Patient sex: F
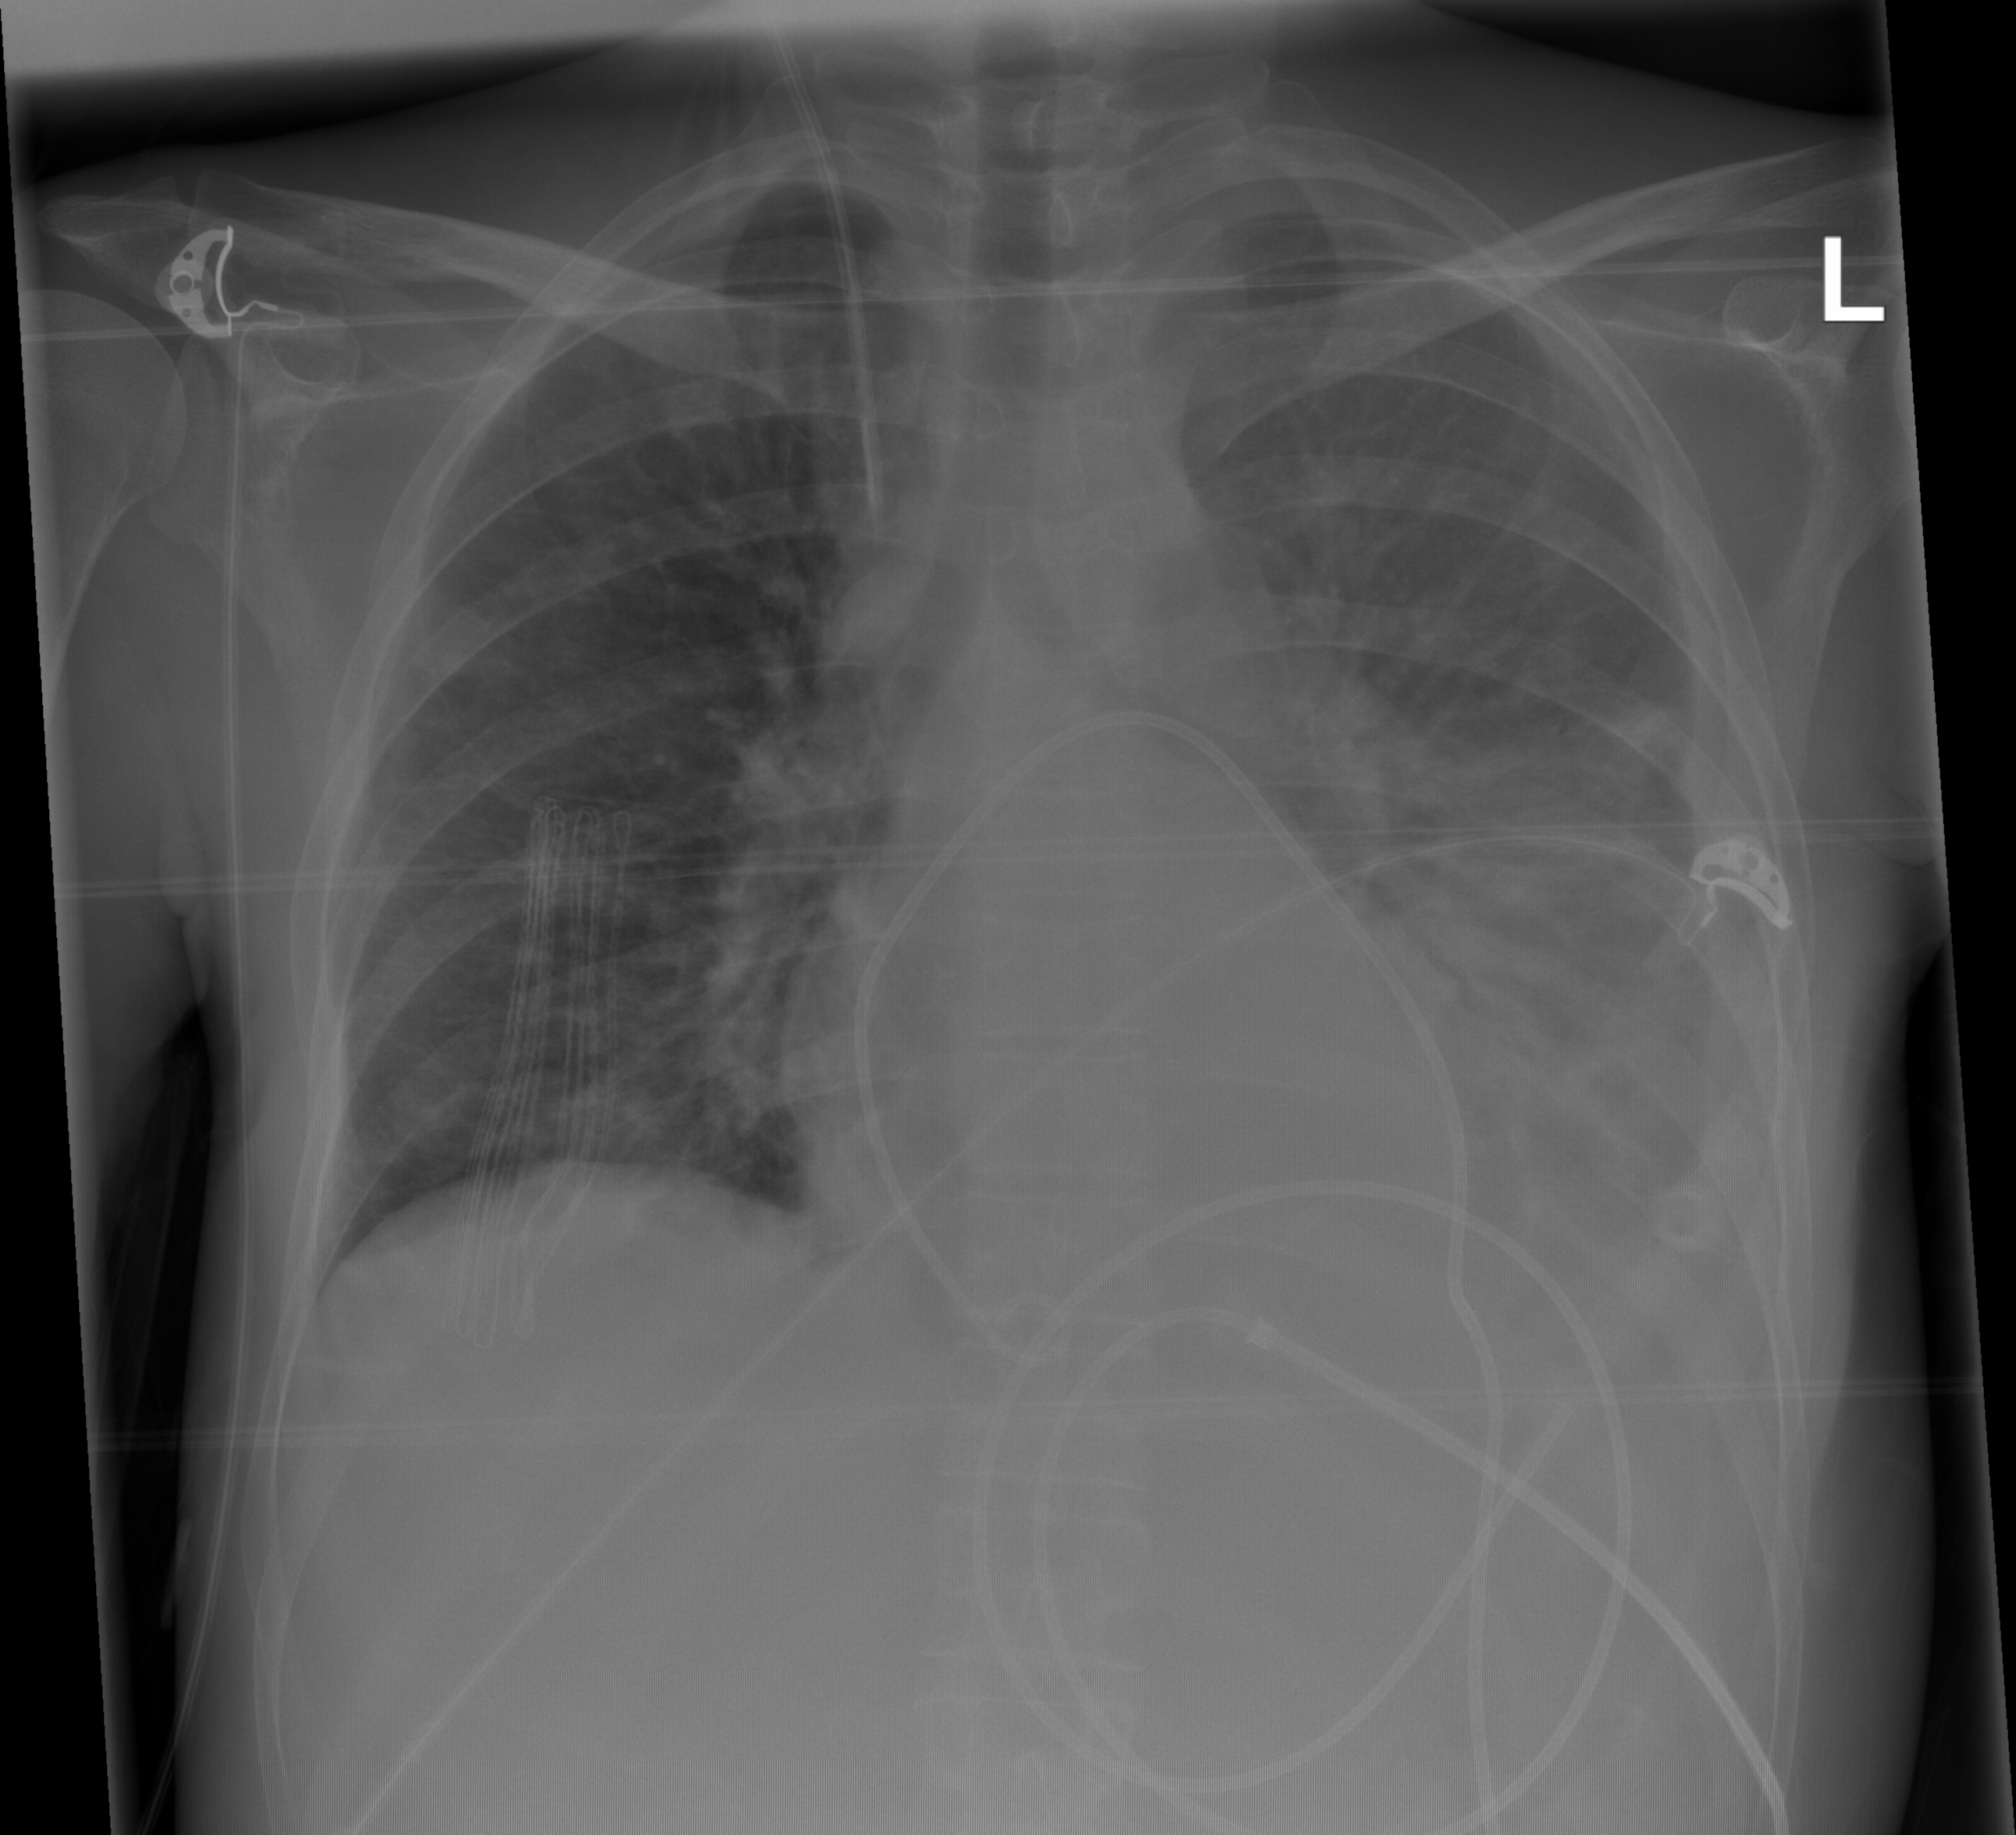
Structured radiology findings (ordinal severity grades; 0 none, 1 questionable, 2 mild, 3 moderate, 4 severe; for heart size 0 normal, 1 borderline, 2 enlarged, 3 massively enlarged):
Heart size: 0
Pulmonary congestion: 2
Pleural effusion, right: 0
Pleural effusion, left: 3
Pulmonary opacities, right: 2
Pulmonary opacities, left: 3
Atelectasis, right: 0
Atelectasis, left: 2